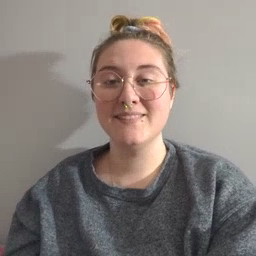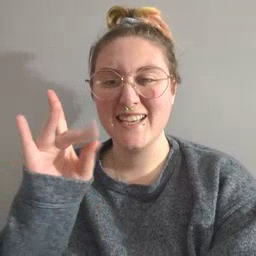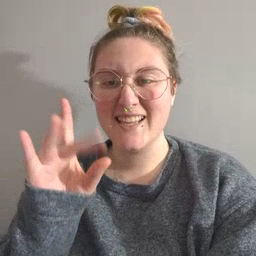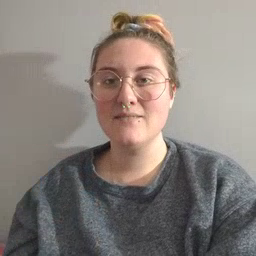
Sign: sticky